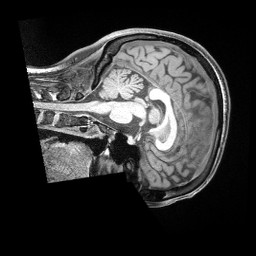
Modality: T1w
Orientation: sagittal
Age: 36
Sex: female
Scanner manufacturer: siemens
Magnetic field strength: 3 T
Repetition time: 2 s
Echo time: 0.00211 s